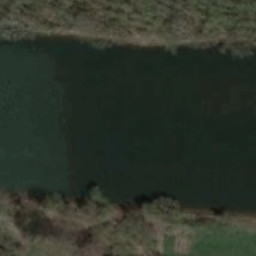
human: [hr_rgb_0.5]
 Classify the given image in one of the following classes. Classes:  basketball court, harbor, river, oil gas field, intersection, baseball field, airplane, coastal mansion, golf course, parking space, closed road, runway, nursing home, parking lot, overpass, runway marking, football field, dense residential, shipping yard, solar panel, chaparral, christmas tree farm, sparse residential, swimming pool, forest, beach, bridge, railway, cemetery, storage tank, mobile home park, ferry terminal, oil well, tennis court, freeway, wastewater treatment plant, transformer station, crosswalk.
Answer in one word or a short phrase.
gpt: river